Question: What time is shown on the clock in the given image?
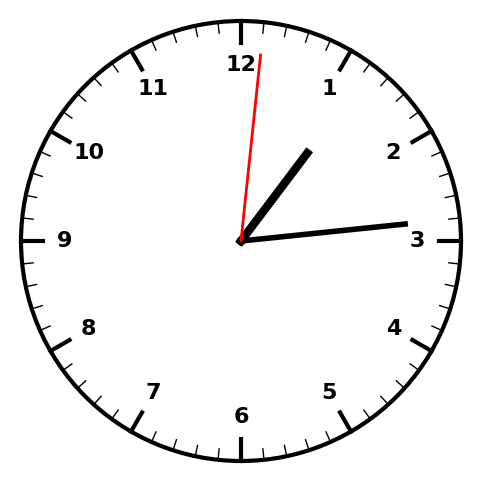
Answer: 01:14:01